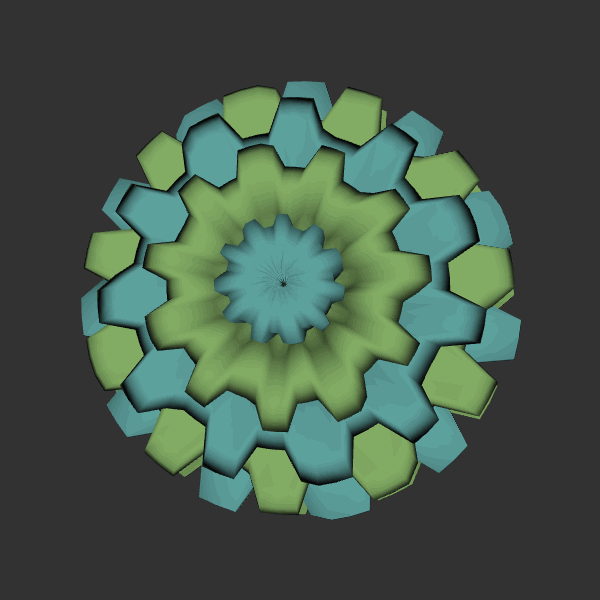
Background: dark